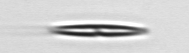
Label: pennate